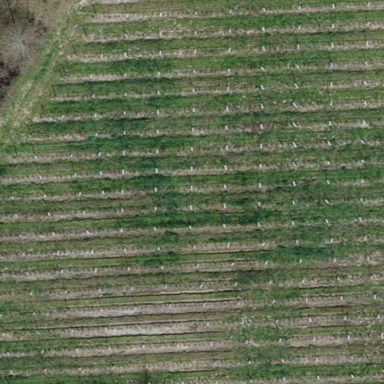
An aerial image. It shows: Vineyard where grapes are grown.